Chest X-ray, AP view. Patient: 54 years old, sex M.
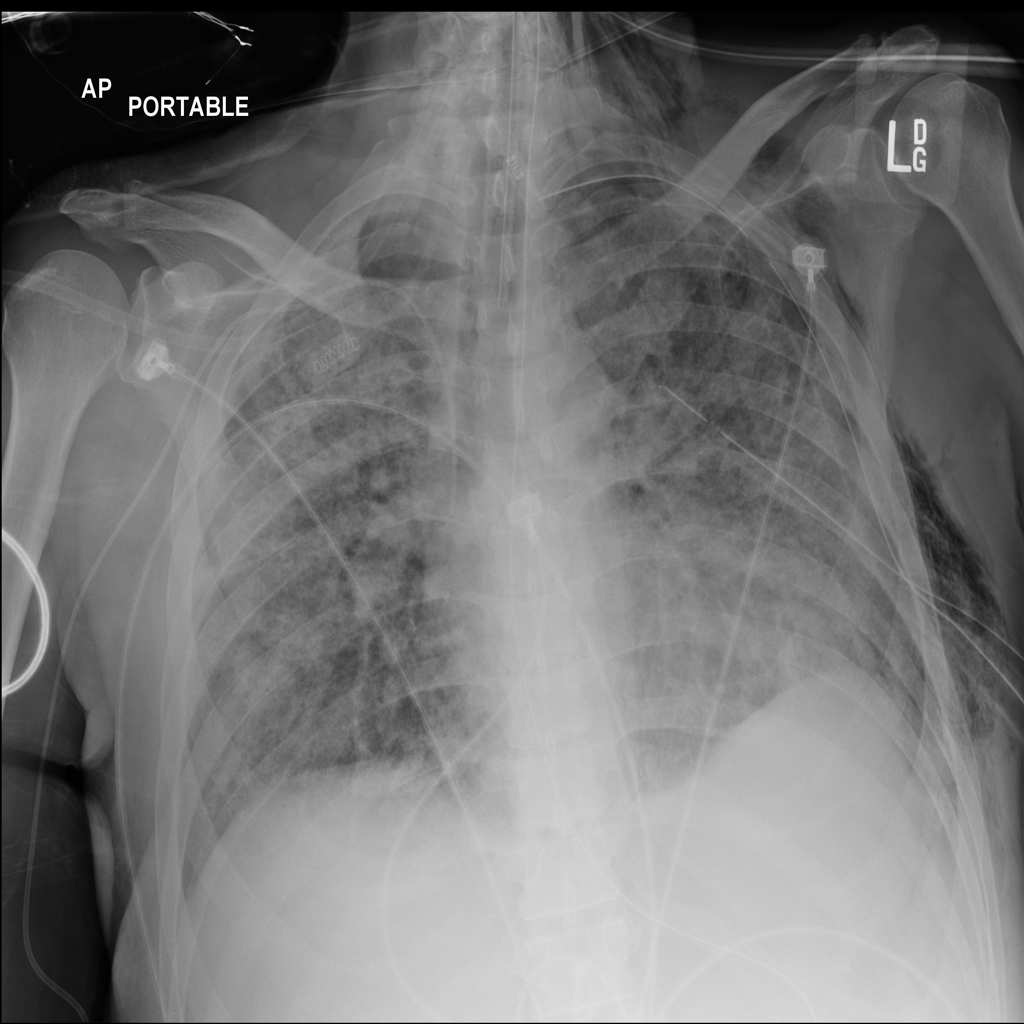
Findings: Fibrosis, Infiltration, Pneumothorax